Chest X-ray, PA view. Patient: 55 years old, sex M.
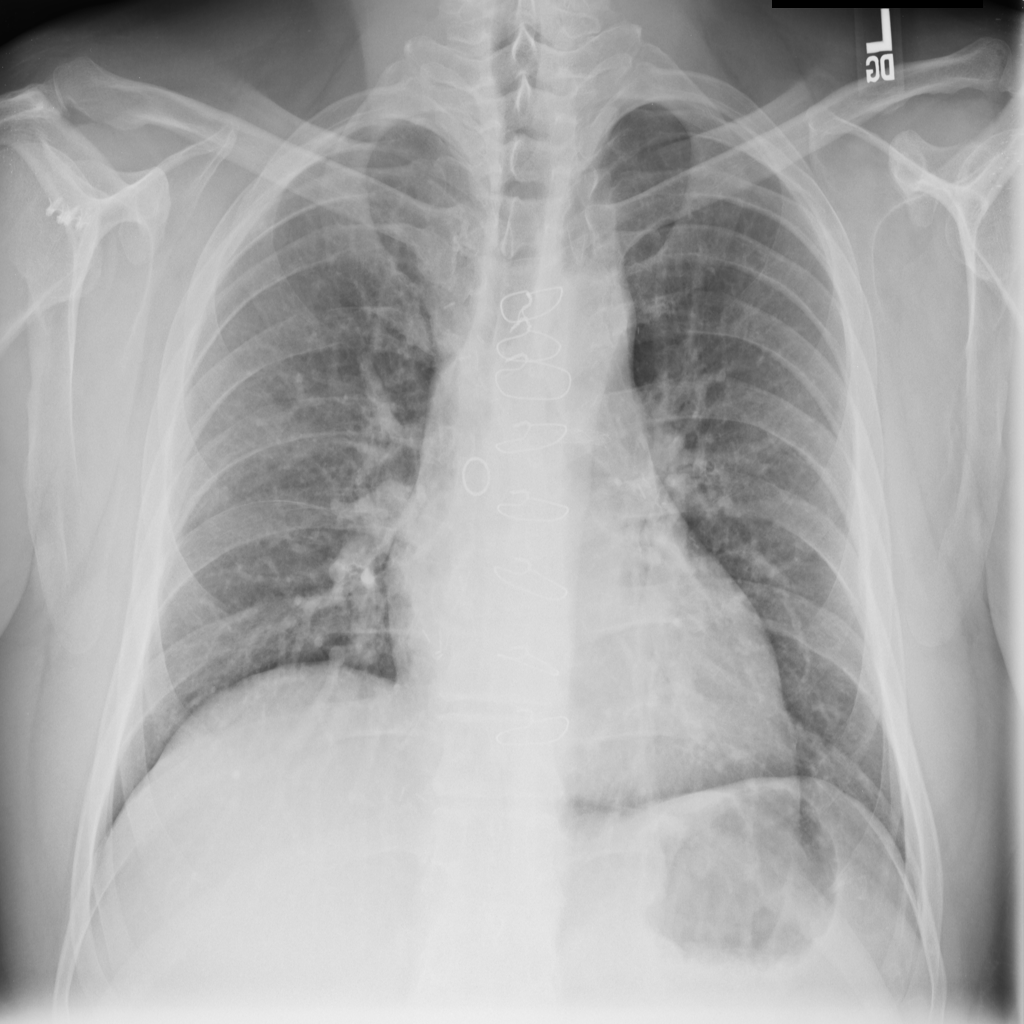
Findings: No Finding